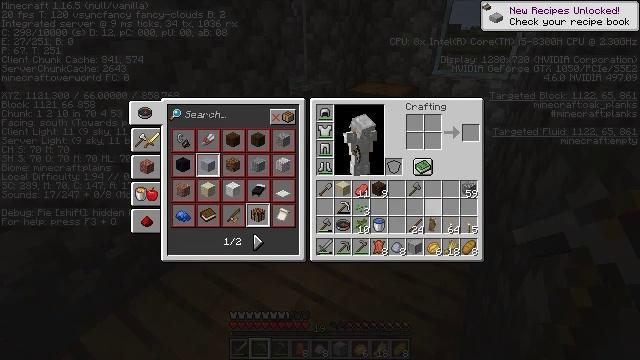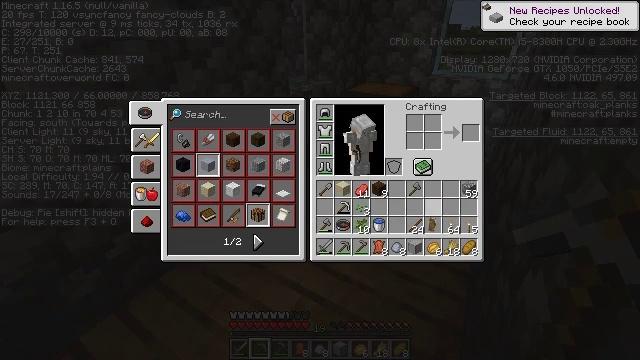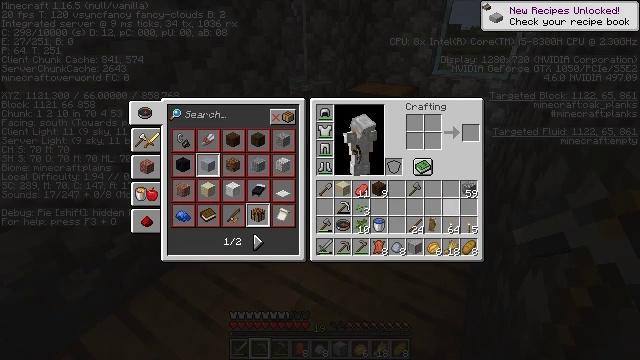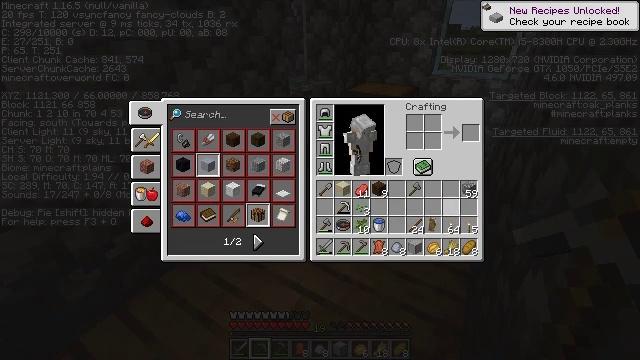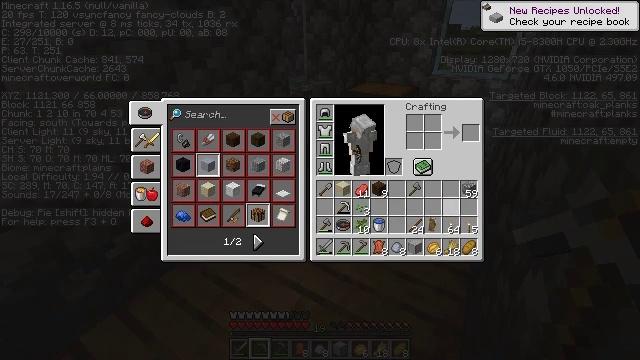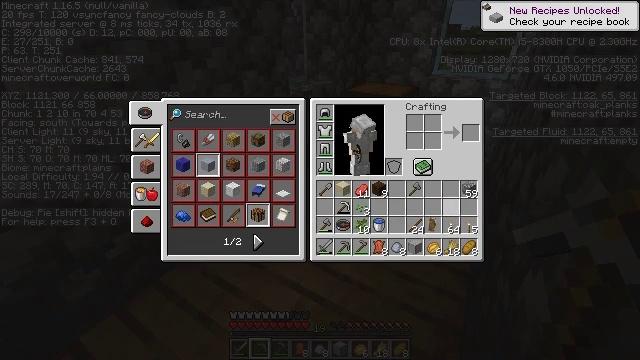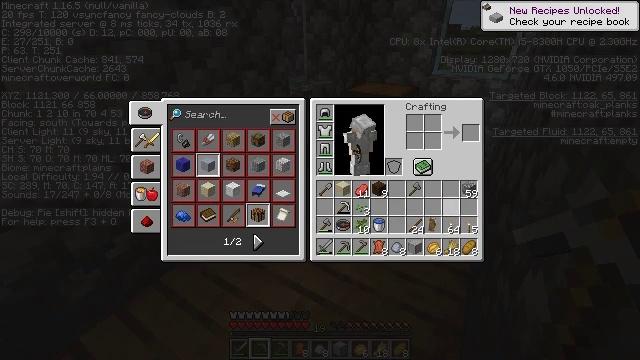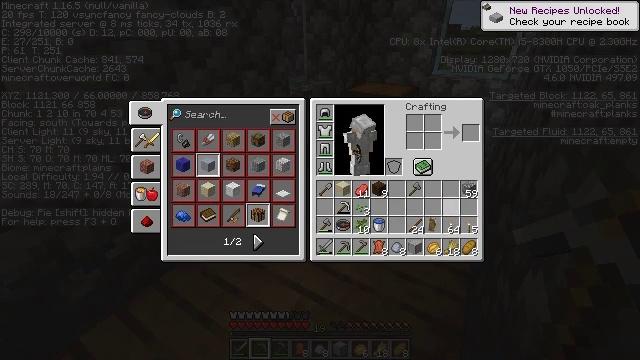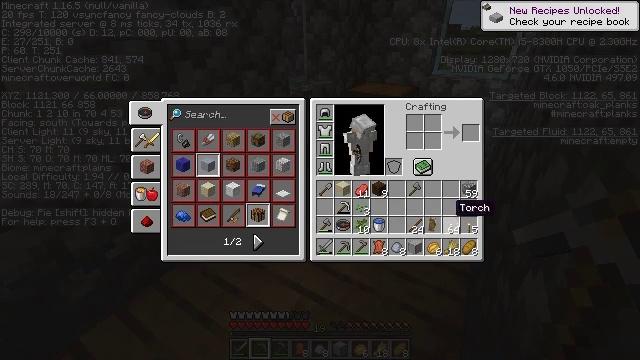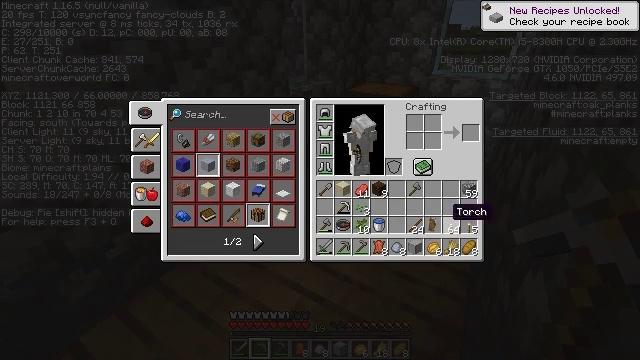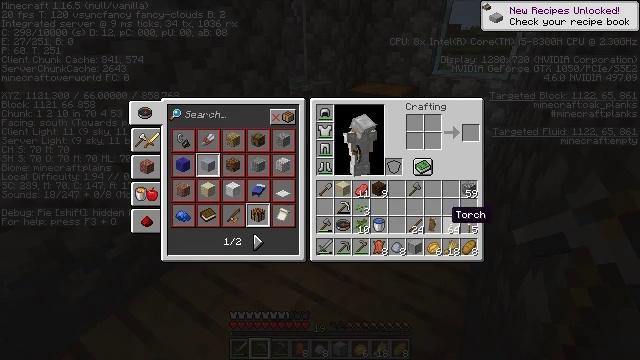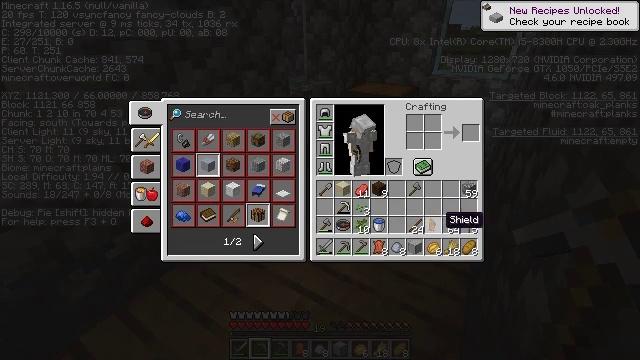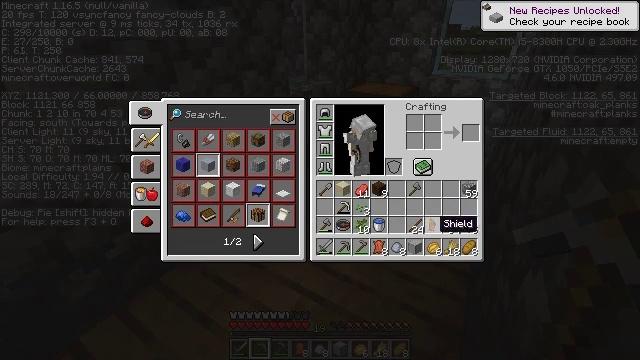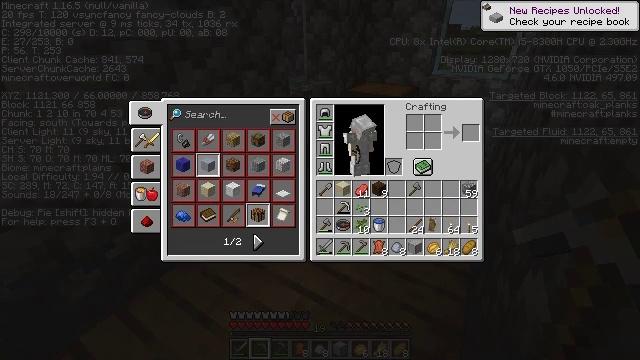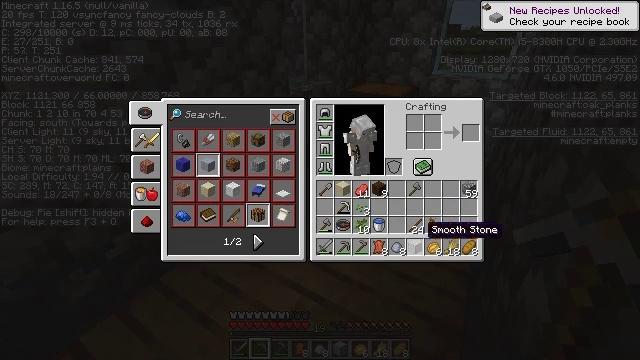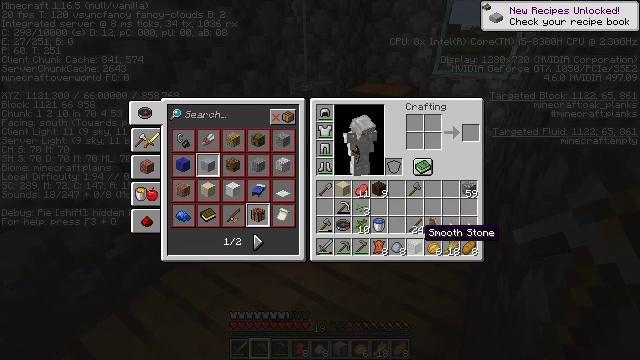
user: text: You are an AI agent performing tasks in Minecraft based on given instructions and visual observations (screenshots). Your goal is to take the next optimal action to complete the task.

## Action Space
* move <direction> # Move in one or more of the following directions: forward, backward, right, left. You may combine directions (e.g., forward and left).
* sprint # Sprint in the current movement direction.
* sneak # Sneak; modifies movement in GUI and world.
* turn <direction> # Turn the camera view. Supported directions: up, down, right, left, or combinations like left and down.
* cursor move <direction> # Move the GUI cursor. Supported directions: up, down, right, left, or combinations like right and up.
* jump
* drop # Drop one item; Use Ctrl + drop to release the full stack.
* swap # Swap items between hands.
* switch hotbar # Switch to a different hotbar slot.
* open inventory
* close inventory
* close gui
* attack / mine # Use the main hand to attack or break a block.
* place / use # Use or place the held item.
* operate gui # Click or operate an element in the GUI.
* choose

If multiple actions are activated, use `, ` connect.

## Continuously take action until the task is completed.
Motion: motion action
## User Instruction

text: Mine the chest to collect it.
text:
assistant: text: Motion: no_op
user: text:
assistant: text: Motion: no_op
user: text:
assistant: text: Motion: no_op
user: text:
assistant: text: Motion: no_op
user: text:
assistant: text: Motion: no_op
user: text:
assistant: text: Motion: no_op
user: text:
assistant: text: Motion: no_op
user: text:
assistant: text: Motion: no_op
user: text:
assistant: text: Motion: no_op
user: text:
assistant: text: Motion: no_op
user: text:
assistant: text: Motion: no_op
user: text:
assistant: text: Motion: no_op
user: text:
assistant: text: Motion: cursor move left
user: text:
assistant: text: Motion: no_op
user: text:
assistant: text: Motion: no_op
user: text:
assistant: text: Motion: no_op
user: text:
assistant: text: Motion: no_op
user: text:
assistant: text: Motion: no_op
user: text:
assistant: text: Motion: no_op
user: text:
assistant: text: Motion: no_op
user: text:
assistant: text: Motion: no_op
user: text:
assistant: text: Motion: no_op
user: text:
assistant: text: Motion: no_op
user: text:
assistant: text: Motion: no_op
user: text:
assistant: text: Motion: no_op
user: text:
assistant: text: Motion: no_op
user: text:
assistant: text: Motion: no_op
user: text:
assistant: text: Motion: no_op
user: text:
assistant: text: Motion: no_op
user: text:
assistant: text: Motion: turn right